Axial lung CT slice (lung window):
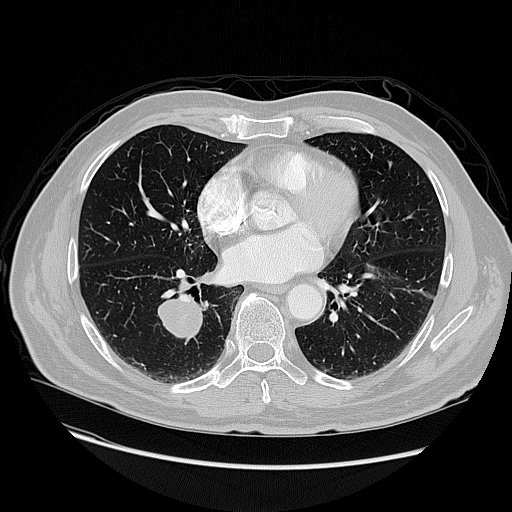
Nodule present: no